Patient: sex F, age 63
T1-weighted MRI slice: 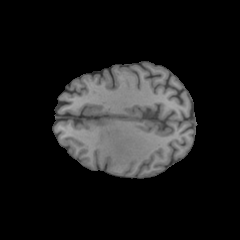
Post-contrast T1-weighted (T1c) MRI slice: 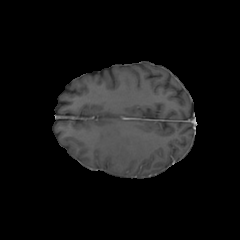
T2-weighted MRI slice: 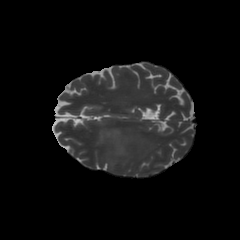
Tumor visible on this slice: yes
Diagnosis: Glioblastoma, IDH-wildtype
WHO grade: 4